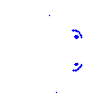
Particle: kaon